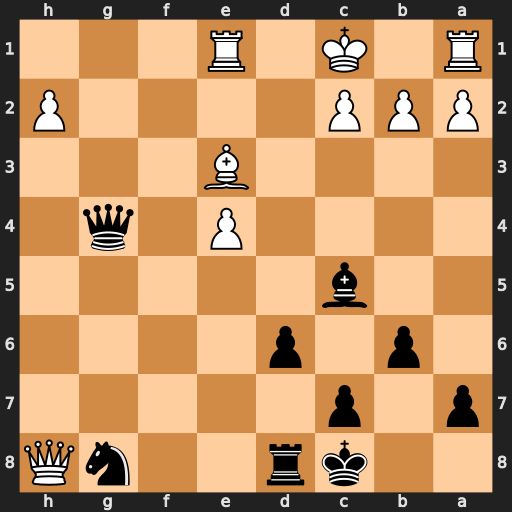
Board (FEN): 2kr2nQ/p1p5/1p1p4/2b5/4P1q1/4B3/PPP4P/R1K1R3
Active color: b
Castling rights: -
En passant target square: -
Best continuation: Bxe3+ Rxe3 Qg1+ Kd2 Qxa1